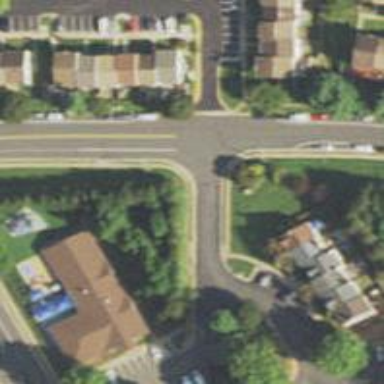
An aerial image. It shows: Unmarked road crossing.